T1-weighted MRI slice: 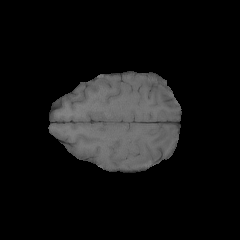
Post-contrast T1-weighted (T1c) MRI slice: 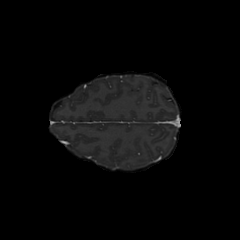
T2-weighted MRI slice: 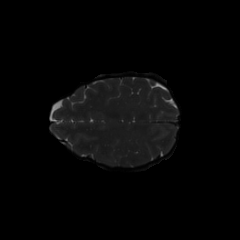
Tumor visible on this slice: no